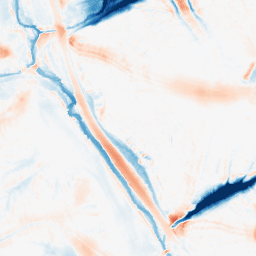
Category: morphological
Decomposition family: tophat_combined
Decomposition parameters: size: 20
Upsampling method: bicubic_16x
Upsampling parameters: scale: 16
Upsampling scale: 16